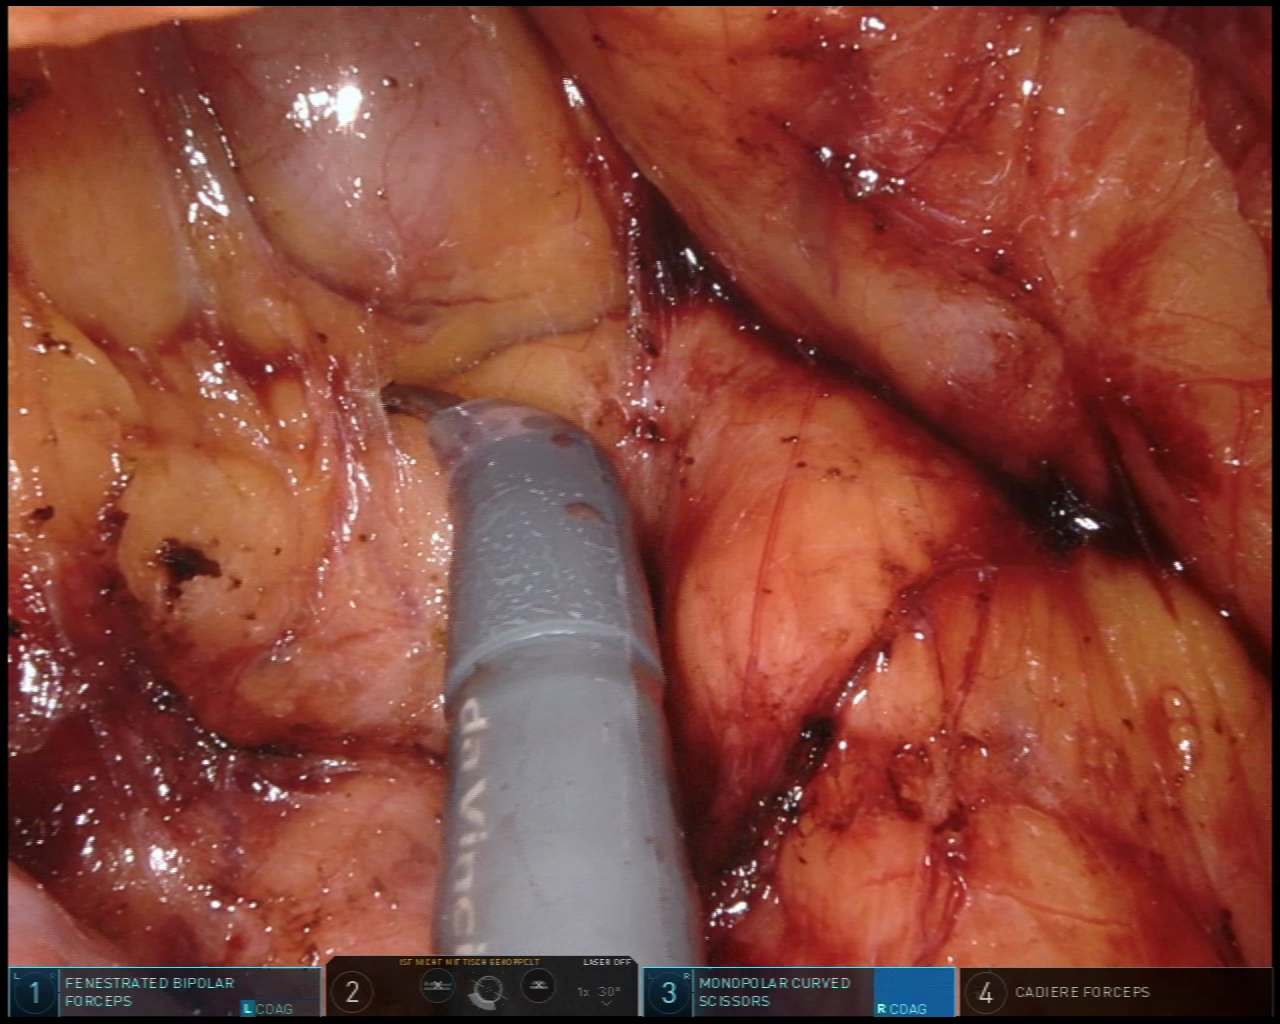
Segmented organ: stomach
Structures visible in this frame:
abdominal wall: no
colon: no
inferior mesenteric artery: no
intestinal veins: no
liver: no
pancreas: no
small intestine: yes
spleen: no
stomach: yes
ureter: no
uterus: no
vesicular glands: no